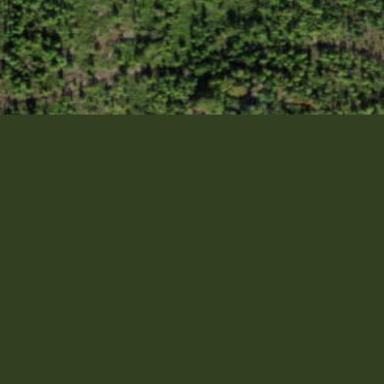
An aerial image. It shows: Mixed leaf woodland.